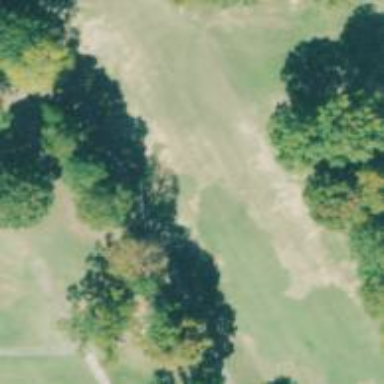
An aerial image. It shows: Golf hole.